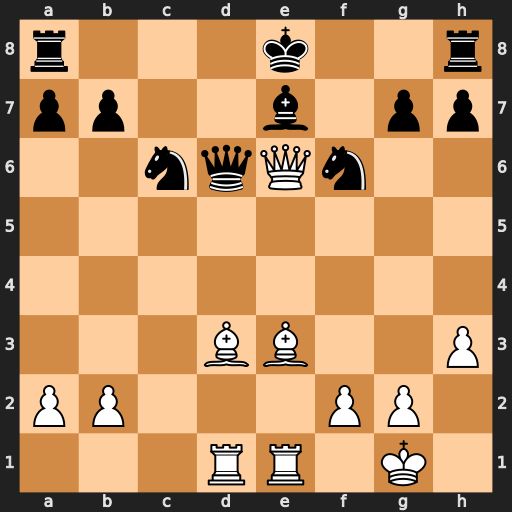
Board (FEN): r3k2r/pp2b1pp/2nqQn2/8/8/3BB2P/PP3PP1/3RR1K1
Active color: w
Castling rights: kq
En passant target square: -
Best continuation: Bg6+ hxg6 Rxd6